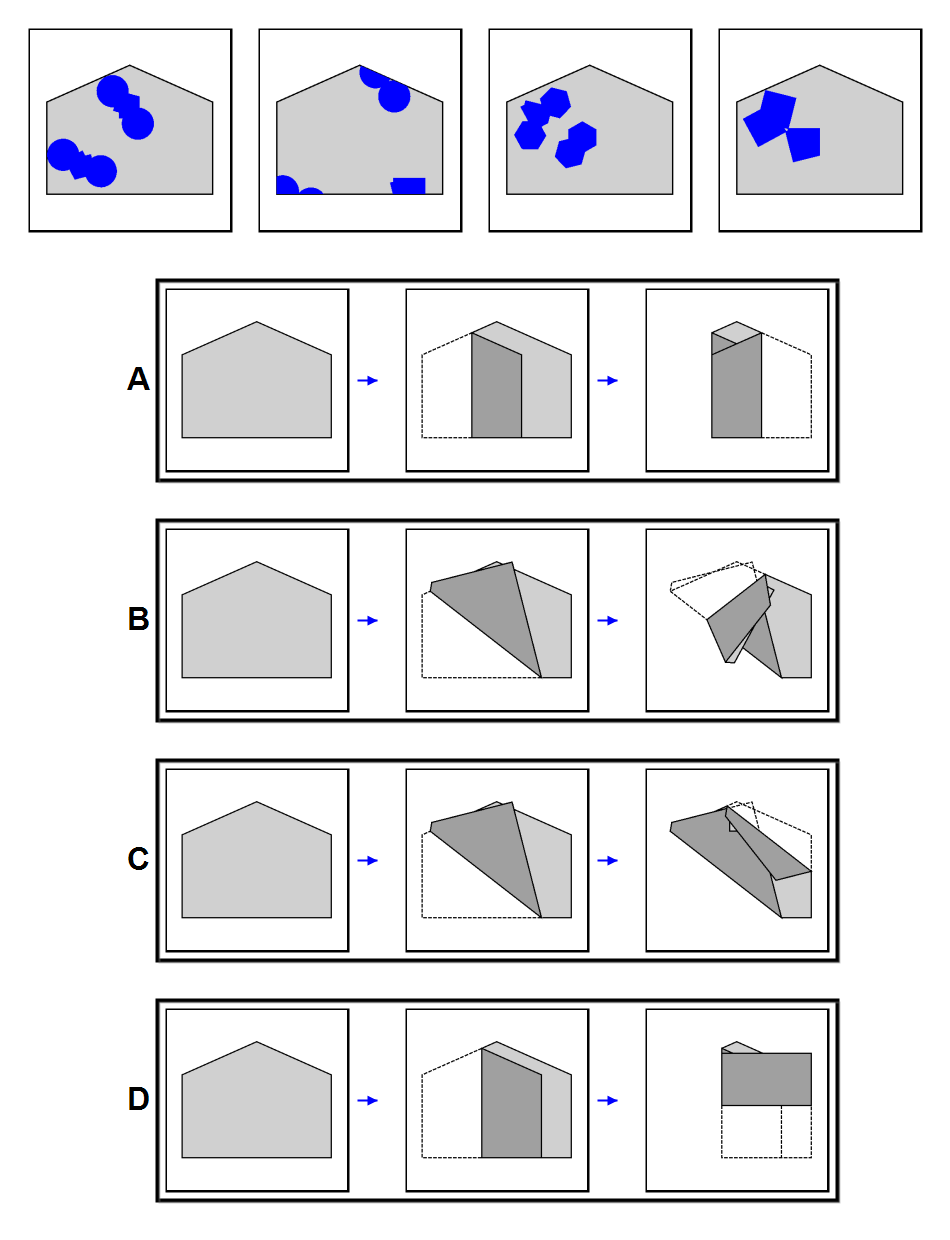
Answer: B